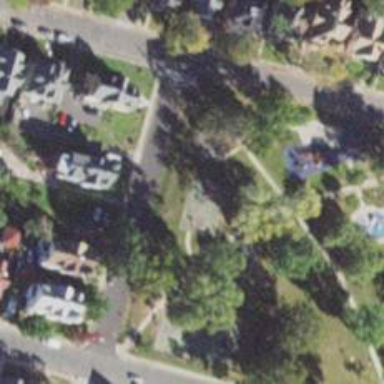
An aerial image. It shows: Neighbourhood designated as historic district.